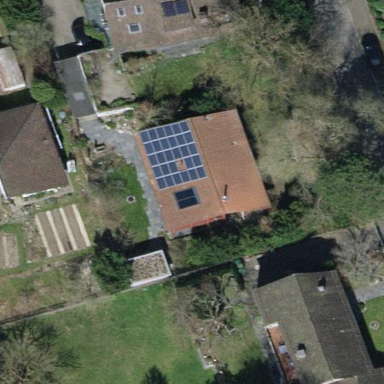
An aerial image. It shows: Detached building with tiled roof.